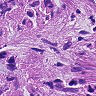
Metastatic tissue present: yes